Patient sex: M
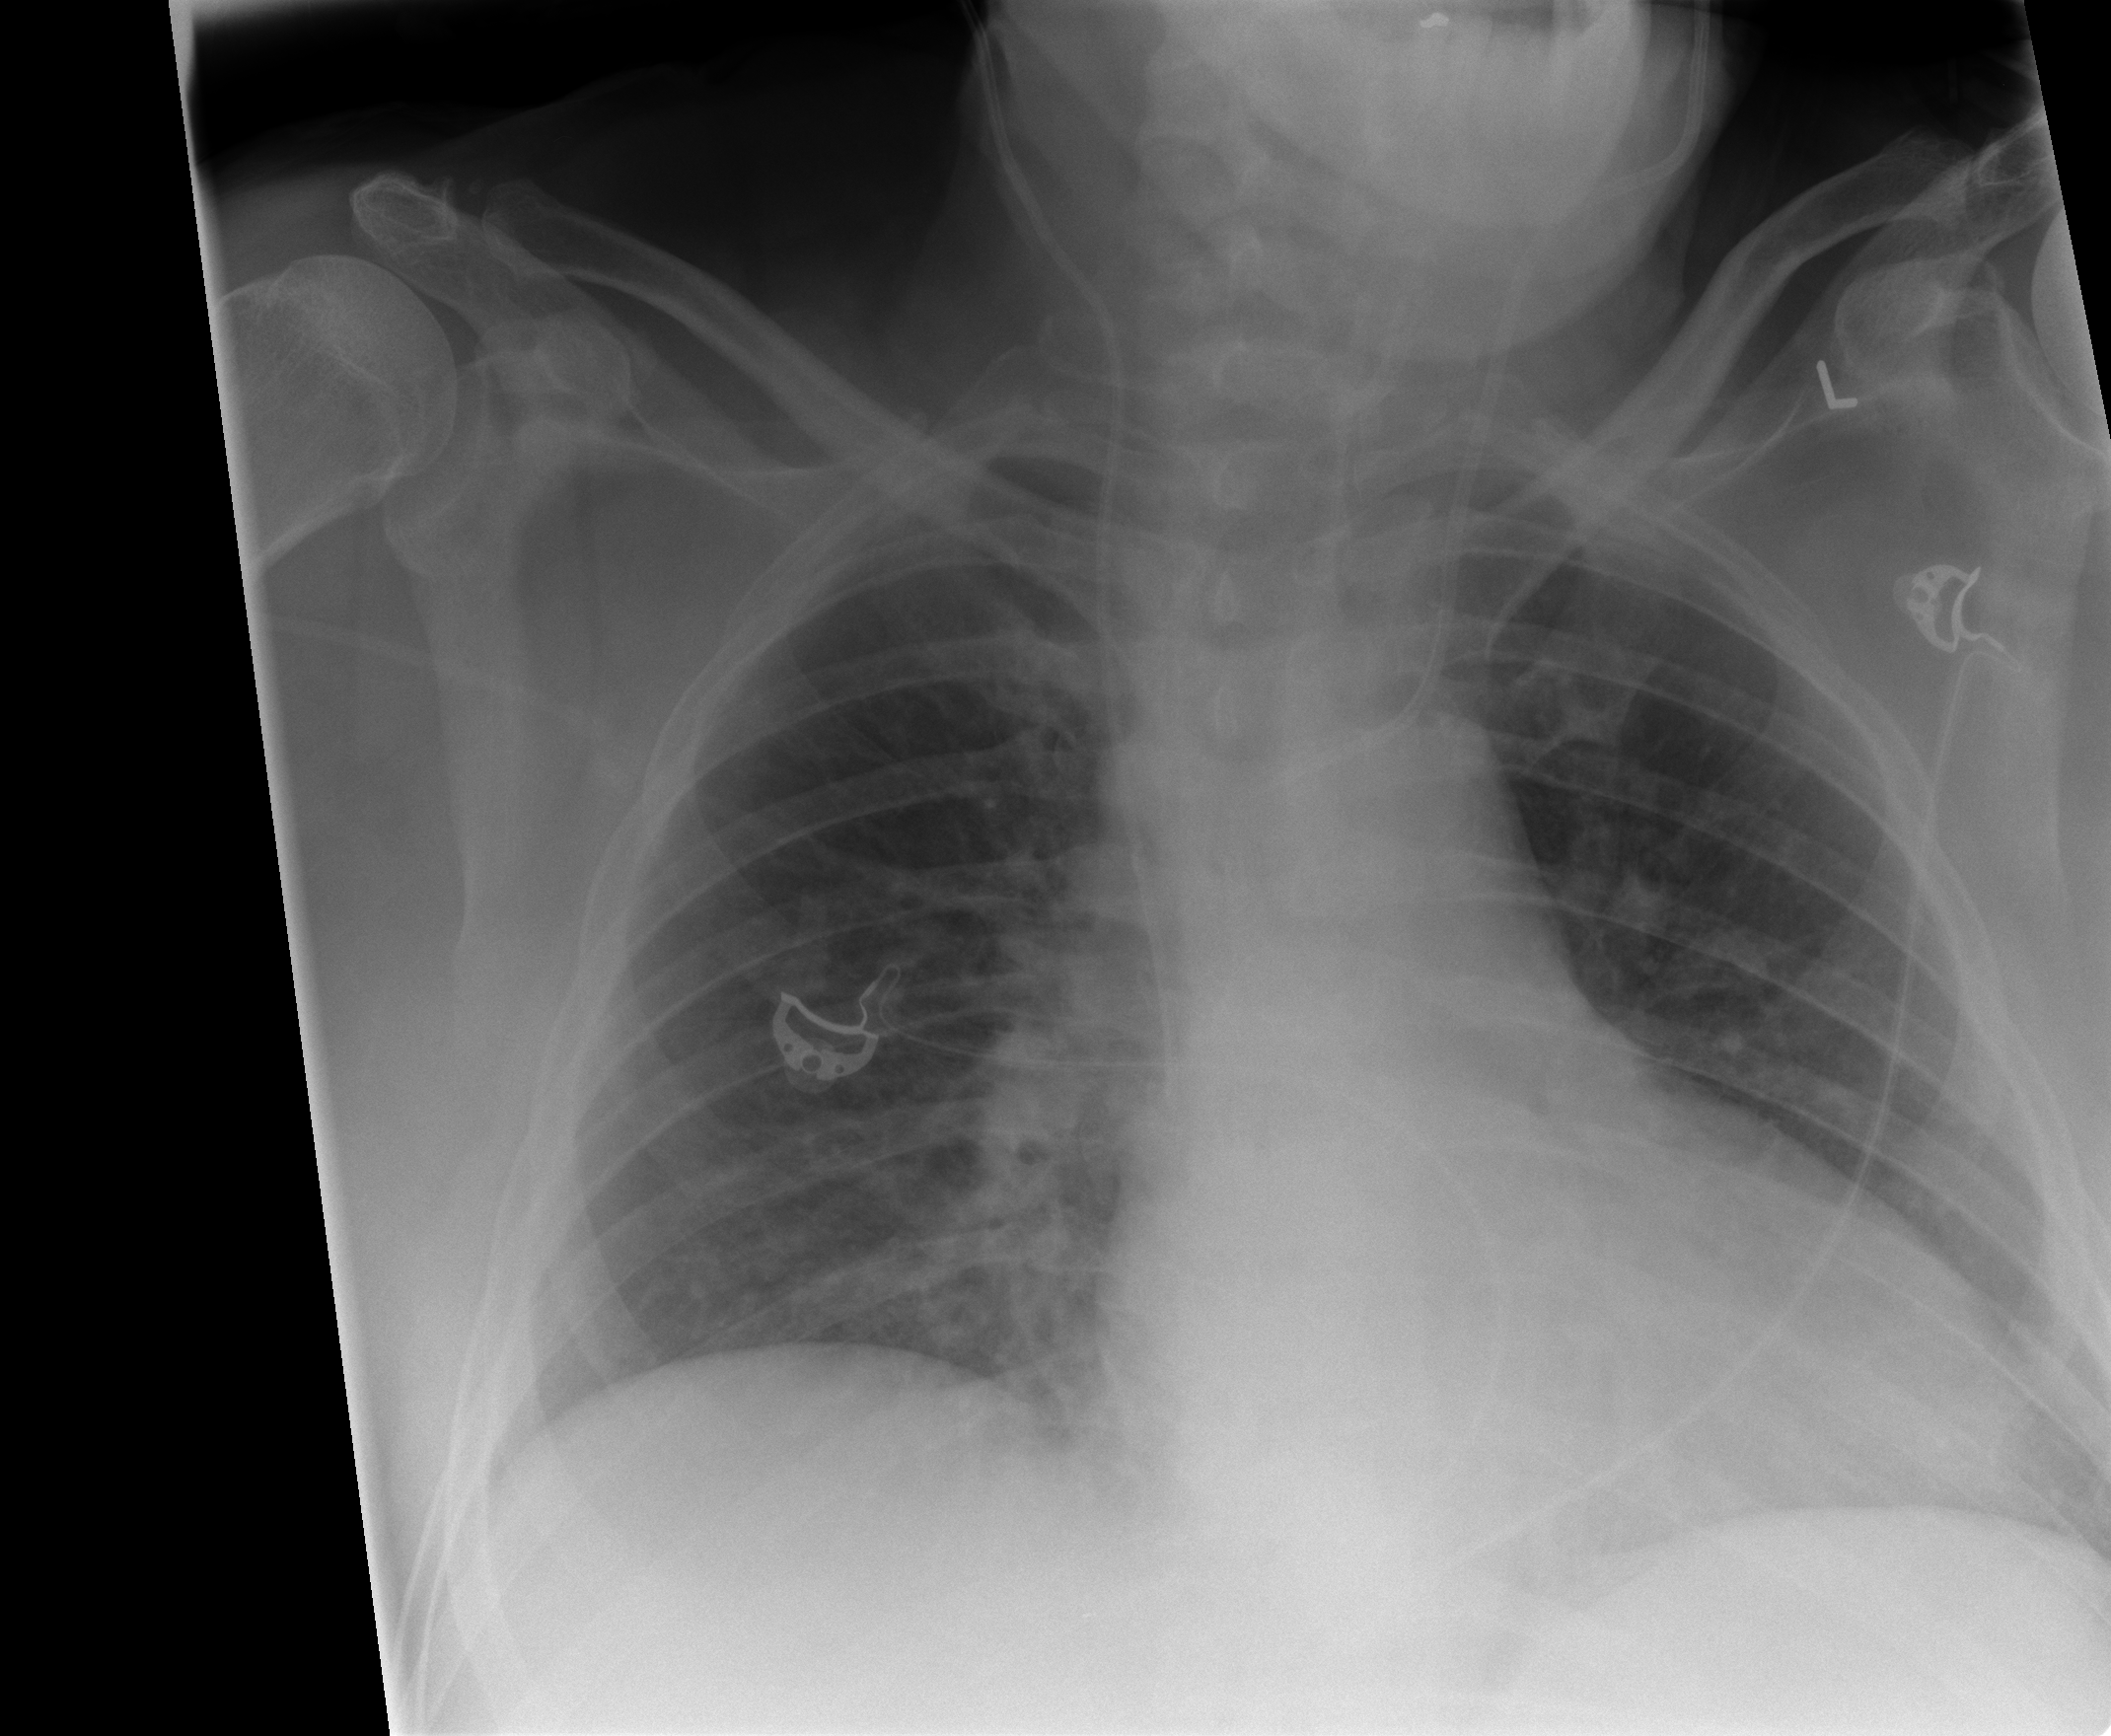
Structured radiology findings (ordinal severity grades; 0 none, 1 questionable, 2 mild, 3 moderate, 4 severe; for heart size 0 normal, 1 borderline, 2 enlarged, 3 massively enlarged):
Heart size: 1
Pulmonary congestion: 0
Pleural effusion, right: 0
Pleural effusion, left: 0
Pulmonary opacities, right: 1
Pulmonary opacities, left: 0
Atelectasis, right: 0
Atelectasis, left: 0